Question: Right now in my app I have a sliding drawer on the the right side of the screen that a user can pull to the left to see more details. The problem lies with the "Handle" of the sliding drawer. On ALL devices it looks great and is where it should be. However, on the Nexus 7 there is extra space to the right.

Here is my layout code. Please help identify why Nexus 7 is different. Thanks.
'''
<com.app.android.apps.app.views.DragContentSlidingDrawer
android:id="@+id/drawer"
android:layout_width="match_parent"
android:layout_height="fill_parent"
ancestry:orientation="horizontal"
android:layout_alignParentRight="true"
ancestry:handle="@+id/panel_slider2"
ancestry:content="@+id/panel_frame"
ancestry:allowSingleTap="false" >
<ImageView android:layout_width="wrap_content"
android:layout_height="fill_parent"
android:id="@+id/panel_slider2"
android:src="@drawable/panel_handle"
android:scaleType="fitXY"
android:layout_alignParentRight="true"
/>
<RelativeLayout android:layout_width="fill_parent"
android:layout_height="fill_parent"
android:gravity="right"
android:id="@+id/panel_frame">
<LinearLayout android:layout_width="fill_parent"
android:layout_height="fill_parent"
android:gravity="right"
android:layout_alignParentBottom="true"
android:layout_alignParentRight="true"
android:id="@+id/panel_layout">
<FrameLayout android:layout_height="fill_parent"
android:layout_width="fill_parent"
android:id="@+id/panel_layout_holder"
android:background="@color/background"/>
</LinearLayout>
</RelativeLayout>
</com.app.android.apps.app.views.DragContentSlidingDrawer>
'''
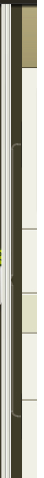
Answer: It looks like I didn't post quite enough to solve this problem. The code that is drawing the handle is an overridden method of "dispatchDraw" from "Viewgroup". To solve the problem, in that method, I detect the handles position and fix it using the code below.
'''
if (mHandle.getLeft() == 0) {
handle.offsetLeftAndRight(10);
}
'''
It still doesn't quite make sense why this would only happen on the Nexus 7, but in the end, this fixes it.